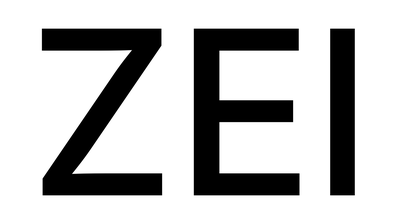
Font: Inter_Medium